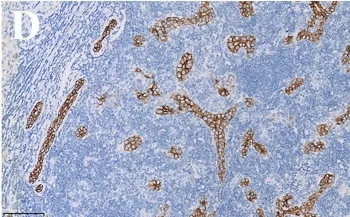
Pathological examination and immunohistochemical staining. Tumor cells positive for CK7 (immunostaining, x20).
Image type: pathology (immunostaining)